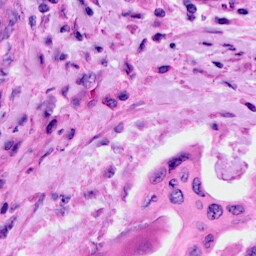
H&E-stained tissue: Cervix